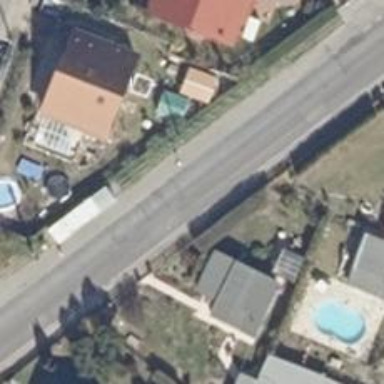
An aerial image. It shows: Residential road with asphalt surface.